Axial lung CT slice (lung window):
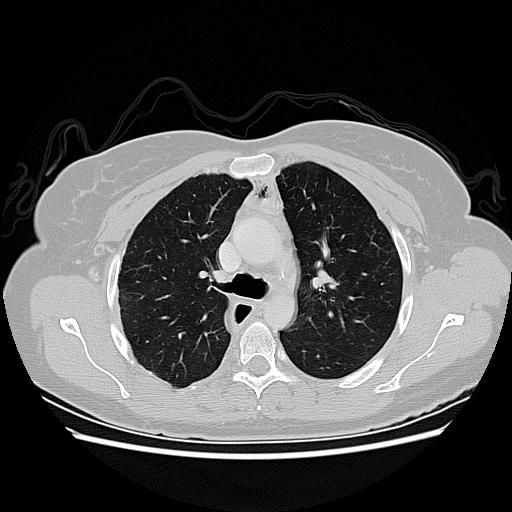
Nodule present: no